Question: I've been trying to do some GML scripting but got totally stuck at some point.
I want enemies to attack my main character but without overlapping. So, I would say.
'''
//enemy is moving left-to-right...
if place_meeting(x+1, y, enemy){ //if there's a collision with another enemy
if (other enemy).is_attacking{ // ???
// checks if the colliding enemy is attacking, if true, it should attack as well...
is_attacking=true;
}else{
//walks
}
'''
This is an image that describes what I'm trying to get (note that enemies know they should be attacking even though they're not in direct contact with the main character, just because an enemy besides is attacking)

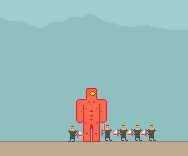
Answer: I was finally able to do it thanks to the <URL> function.
I will post the code in case someone need somethin similar
'''
if place_meeting(x+5, y, malo){ //malo means enemy on spanish, i use to write multilingual code, lol :P
var inst;
inst=instance_place(x+15,y,malo); //x varies on sprite size. it basically returns the unique id of the object that's 15 pixels on the right of self (malo)
with (inst){
if (is_attacking){
other.is_attacking=true; //if collided enemy is attacking, then this(other) enemy should attack too. search more about the width statement if you don't catch this part
}else{
other.is_attacking=false;
hspeed=1;
}
}
}else if place_meeting(x+3, y, character){
is_attacking=true;
}else{
is_attacking=false;
hspeed=1;
}
'''
and the result